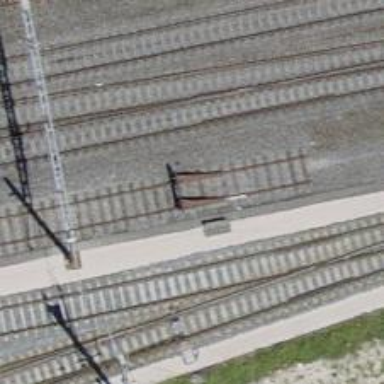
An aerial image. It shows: Railway buffer stop.